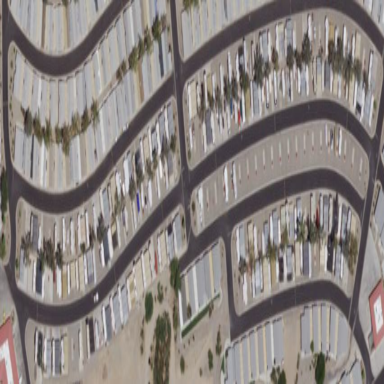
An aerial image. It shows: Caravan site for tourism.